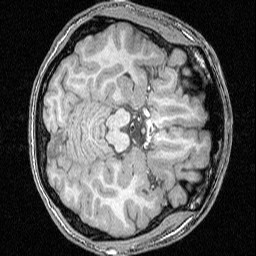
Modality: T1w
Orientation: axial
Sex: male
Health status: ill
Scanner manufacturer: siemens
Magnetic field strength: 3 T
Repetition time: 1.57 s
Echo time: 0.00342 s